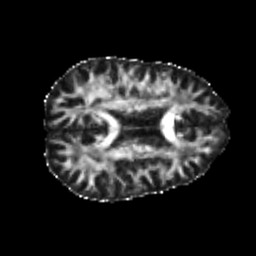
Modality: FA
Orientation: axial
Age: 23
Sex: male
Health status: healthy
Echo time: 0.074 s